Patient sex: M
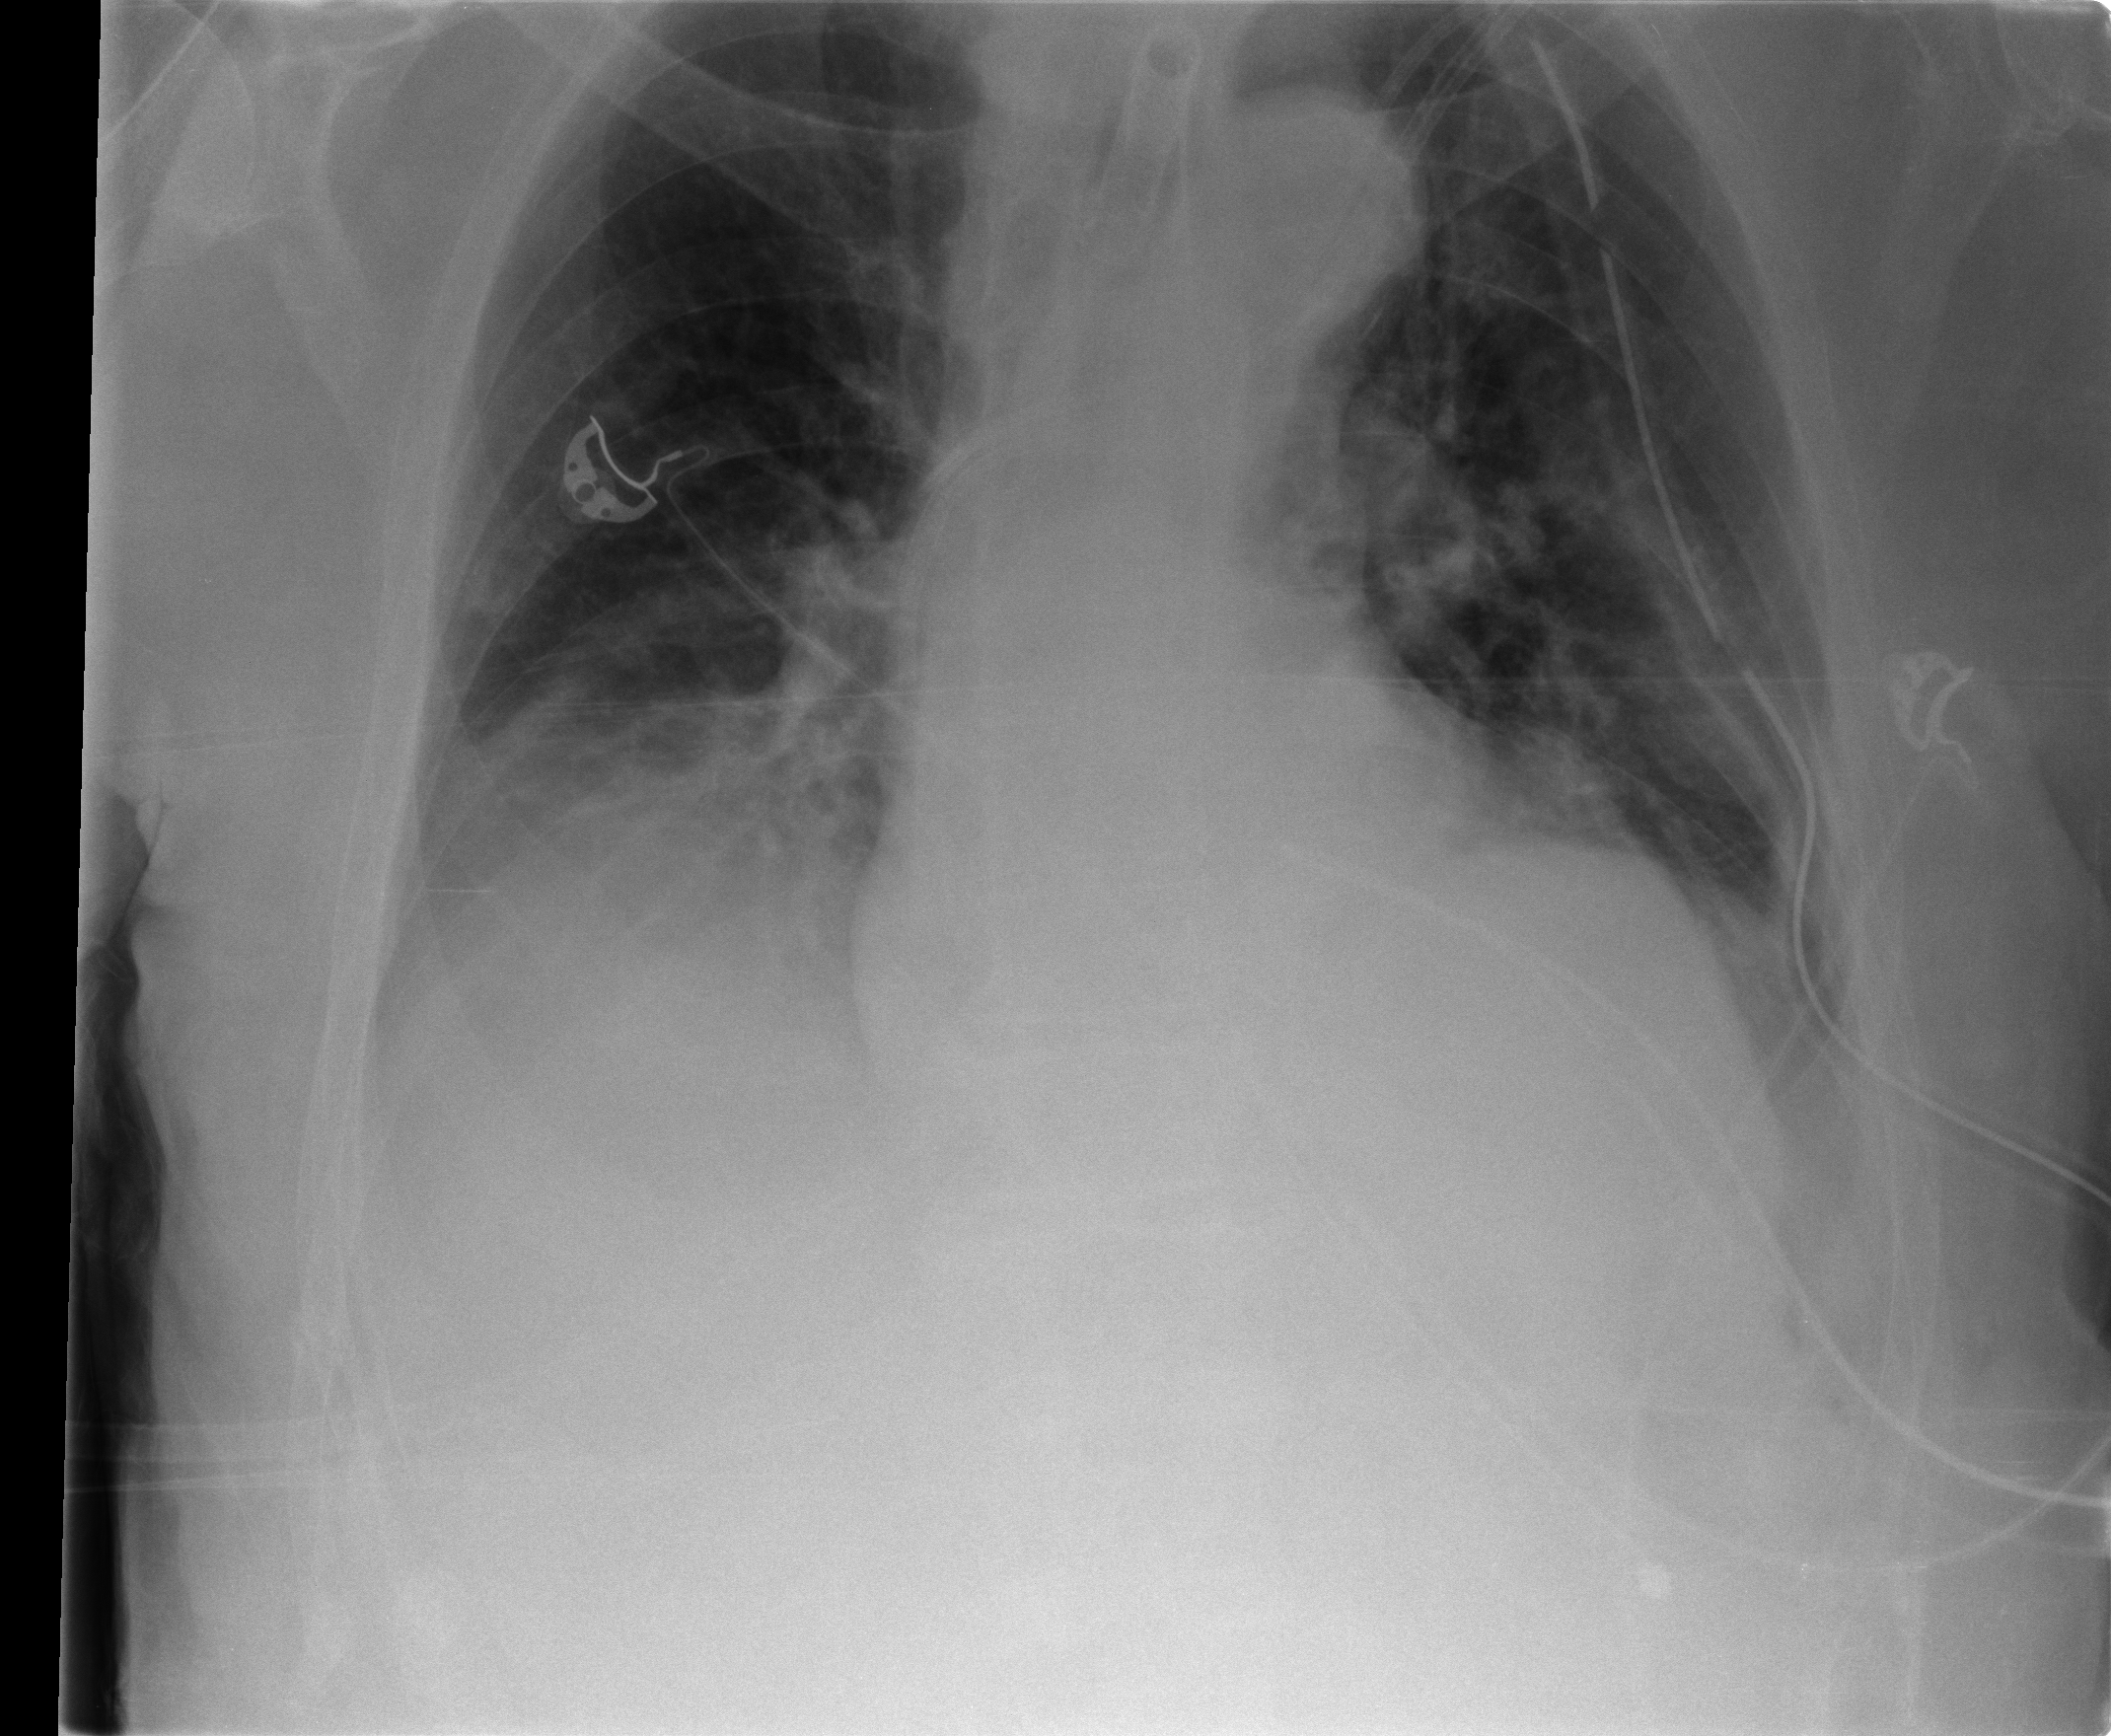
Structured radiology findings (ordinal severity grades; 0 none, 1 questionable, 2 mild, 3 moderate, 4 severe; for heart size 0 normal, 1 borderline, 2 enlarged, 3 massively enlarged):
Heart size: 1
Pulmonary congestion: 2
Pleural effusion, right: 2
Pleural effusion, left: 0
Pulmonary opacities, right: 0
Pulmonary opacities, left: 0
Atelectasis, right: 2
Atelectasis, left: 0